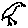
Label: bird